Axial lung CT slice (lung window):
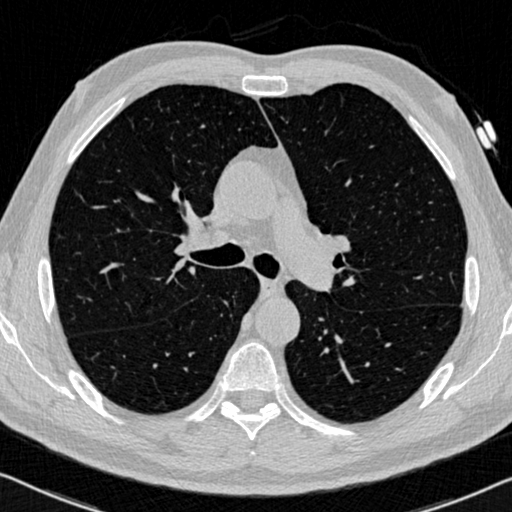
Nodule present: no